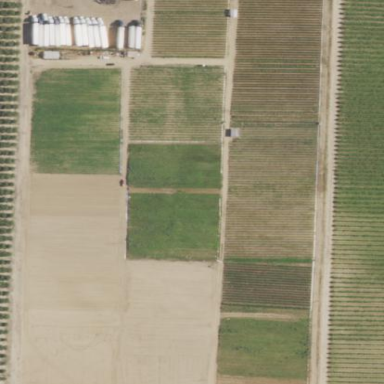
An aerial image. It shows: Vineyard.